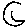
Label: moon